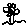
Label: flower